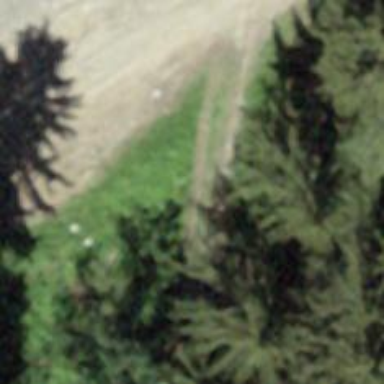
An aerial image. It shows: Gravel track with track type of grade3.